Field crop: maize
Growth stage: 2
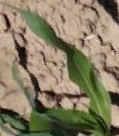
Species: maize